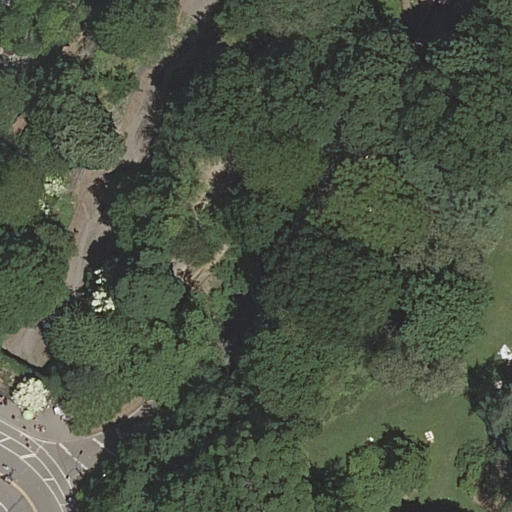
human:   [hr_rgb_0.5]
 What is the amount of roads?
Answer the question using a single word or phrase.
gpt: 8

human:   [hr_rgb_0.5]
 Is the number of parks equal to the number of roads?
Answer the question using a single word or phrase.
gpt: no

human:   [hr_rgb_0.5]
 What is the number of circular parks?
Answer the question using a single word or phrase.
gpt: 0

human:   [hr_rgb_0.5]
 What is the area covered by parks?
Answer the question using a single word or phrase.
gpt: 10627m2

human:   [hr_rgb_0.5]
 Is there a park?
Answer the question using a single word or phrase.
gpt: yes

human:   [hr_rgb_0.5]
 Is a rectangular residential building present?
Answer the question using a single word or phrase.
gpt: no

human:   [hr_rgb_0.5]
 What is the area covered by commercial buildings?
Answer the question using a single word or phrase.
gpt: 0m2

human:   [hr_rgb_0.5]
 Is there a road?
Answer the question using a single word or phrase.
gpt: yes

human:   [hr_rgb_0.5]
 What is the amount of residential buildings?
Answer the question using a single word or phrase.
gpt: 0

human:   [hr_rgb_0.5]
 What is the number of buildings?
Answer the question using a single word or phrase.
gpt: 0

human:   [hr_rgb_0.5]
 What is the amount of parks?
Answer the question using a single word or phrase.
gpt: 1

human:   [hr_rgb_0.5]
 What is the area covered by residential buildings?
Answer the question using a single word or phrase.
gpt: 0m2

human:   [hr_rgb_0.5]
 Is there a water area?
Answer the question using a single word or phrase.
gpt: no

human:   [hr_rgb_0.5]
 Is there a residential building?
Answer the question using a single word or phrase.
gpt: no

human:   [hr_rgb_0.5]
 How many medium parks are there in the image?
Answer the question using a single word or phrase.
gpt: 0

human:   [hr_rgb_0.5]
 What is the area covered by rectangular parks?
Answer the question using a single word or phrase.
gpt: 10627m2

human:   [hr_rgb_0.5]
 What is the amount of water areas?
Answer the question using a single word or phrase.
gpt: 0

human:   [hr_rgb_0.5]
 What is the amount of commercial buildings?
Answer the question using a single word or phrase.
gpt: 0

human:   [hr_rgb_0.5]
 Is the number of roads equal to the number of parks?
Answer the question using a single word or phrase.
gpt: no

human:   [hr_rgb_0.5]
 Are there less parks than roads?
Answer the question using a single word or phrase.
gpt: yes

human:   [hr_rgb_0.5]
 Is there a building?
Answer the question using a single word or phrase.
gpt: no

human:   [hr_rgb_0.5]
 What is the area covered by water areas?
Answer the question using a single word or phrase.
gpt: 0m2

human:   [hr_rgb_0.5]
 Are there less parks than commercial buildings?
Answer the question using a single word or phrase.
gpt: no

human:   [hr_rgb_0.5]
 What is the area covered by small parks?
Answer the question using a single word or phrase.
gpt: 0m2

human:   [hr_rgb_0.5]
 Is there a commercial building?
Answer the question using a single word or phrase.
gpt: no

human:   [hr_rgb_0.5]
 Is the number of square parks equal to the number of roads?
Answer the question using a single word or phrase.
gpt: no

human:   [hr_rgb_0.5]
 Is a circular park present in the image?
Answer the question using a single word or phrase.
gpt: no

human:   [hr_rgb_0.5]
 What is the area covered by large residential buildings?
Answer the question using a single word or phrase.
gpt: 0m2

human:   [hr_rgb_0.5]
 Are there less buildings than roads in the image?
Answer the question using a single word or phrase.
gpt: yes

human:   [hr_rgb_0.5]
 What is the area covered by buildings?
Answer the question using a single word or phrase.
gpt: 0m2

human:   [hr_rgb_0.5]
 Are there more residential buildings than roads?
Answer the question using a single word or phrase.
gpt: no

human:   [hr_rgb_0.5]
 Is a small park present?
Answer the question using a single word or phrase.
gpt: no

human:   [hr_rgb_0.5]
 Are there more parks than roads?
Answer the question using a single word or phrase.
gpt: no

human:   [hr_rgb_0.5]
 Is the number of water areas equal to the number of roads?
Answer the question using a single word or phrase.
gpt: no

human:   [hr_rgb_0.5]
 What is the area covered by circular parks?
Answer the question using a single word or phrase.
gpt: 0m2

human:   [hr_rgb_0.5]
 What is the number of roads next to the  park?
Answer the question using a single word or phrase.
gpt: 8

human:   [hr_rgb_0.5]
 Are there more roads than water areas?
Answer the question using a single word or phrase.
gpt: yes

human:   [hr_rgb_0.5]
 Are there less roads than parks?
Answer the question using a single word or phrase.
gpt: no

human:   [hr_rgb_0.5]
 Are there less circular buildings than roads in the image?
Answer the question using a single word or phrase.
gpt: yes

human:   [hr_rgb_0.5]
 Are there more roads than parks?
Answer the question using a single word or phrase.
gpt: yes

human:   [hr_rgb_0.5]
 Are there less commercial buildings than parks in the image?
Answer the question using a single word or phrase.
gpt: yes

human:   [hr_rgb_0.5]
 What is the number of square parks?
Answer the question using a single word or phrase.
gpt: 0

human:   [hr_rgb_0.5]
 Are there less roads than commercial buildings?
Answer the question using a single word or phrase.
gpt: no

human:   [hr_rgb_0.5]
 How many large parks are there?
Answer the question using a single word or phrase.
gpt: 1

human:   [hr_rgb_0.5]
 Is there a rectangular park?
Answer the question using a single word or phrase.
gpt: yes

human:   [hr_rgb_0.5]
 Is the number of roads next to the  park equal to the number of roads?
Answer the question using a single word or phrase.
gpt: yes

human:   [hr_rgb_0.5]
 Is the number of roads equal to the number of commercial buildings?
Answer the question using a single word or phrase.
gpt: no

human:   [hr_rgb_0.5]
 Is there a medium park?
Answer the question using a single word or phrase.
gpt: no

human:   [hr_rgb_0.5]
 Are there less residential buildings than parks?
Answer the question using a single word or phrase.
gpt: yes

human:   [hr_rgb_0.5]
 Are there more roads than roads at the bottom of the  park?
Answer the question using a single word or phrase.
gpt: yes

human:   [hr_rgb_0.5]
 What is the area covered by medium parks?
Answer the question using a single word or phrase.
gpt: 0m2

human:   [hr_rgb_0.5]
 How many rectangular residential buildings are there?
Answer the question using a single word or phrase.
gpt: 0

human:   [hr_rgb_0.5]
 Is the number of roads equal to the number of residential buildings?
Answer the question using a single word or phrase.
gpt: no

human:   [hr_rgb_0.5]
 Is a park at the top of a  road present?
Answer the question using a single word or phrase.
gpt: no

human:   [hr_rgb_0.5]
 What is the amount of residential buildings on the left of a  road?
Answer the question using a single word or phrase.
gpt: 0

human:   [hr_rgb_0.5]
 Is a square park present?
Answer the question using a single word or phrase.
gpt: no

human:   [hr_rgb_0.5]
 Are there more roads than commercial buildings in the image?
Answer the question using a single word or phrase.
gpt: yes

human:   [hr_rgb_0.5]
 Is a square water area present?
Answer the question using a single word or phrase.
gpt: no

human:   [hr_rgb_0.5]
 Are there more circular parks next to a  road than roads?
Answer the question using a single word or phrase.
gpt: no

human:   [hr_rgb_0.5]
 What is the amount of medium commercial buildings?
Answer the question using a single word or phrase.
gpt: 0

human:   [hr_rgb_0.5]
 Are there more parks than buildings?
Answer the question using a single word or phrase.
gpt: yes

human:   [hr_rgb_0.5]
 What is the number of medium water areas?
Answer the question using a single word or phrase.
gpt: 0

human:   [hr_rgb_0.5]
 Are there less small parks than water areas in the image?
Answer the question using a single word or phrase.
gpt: no

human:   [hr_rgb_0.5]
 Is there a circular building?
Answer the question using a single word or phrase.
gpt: no